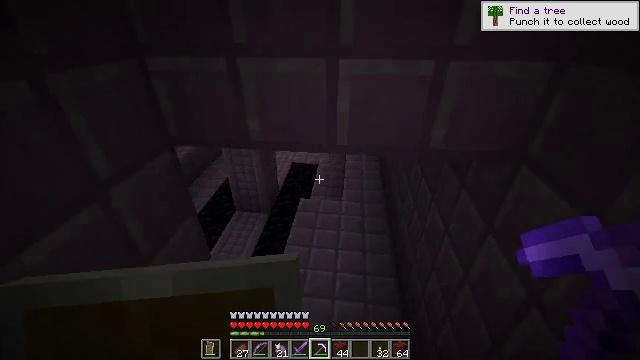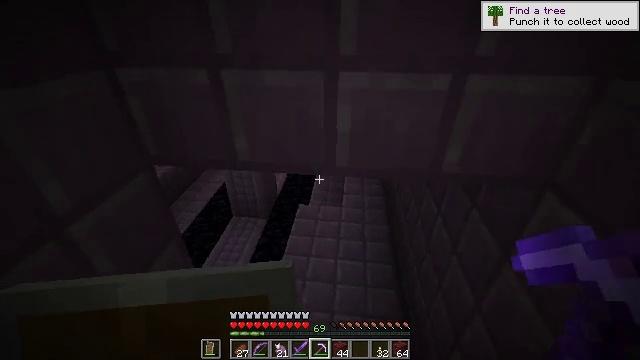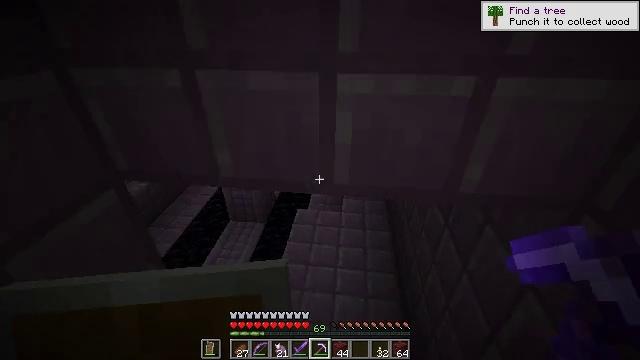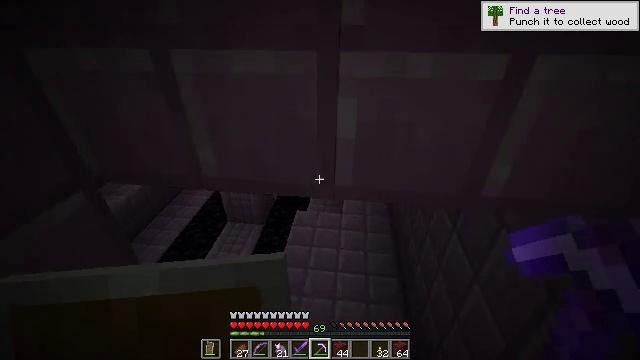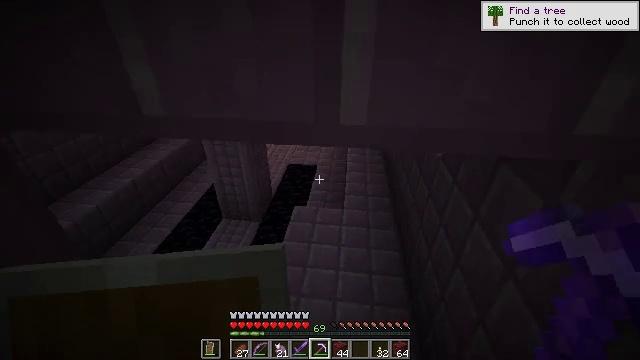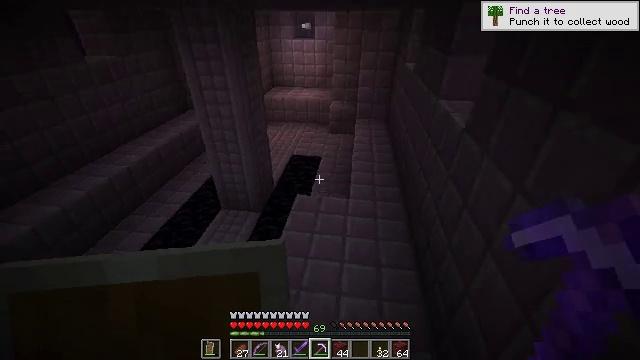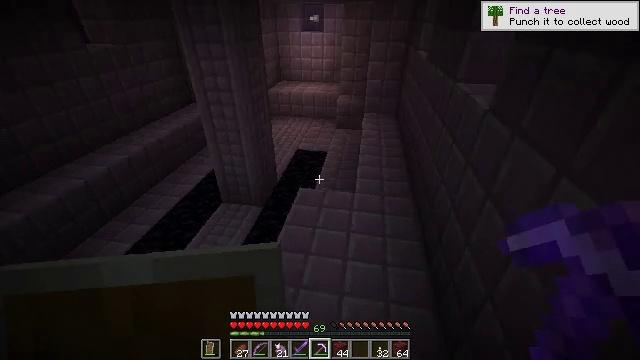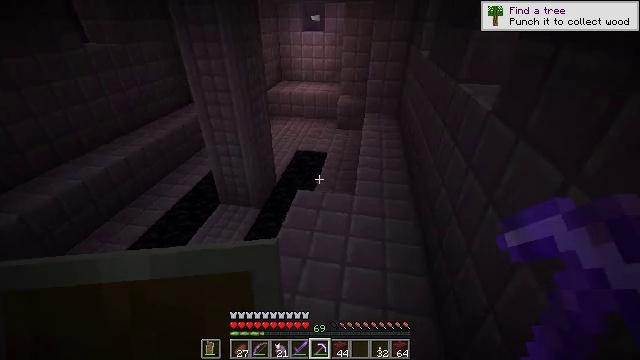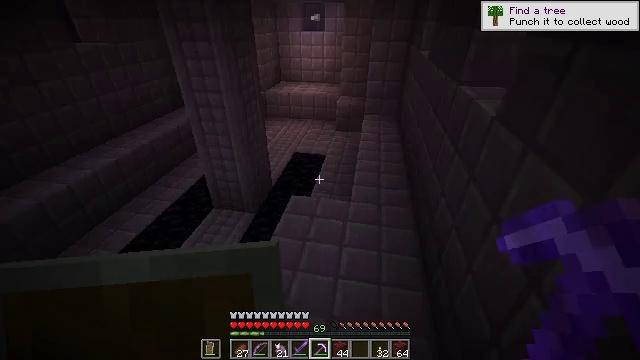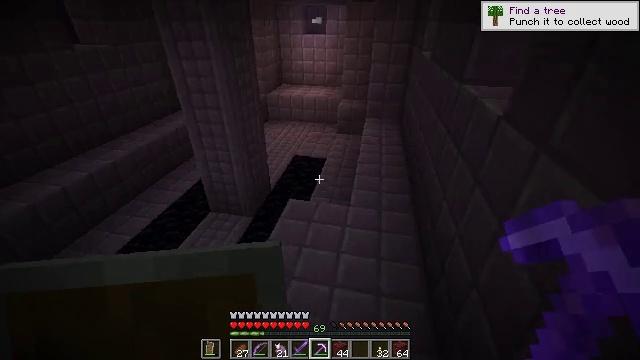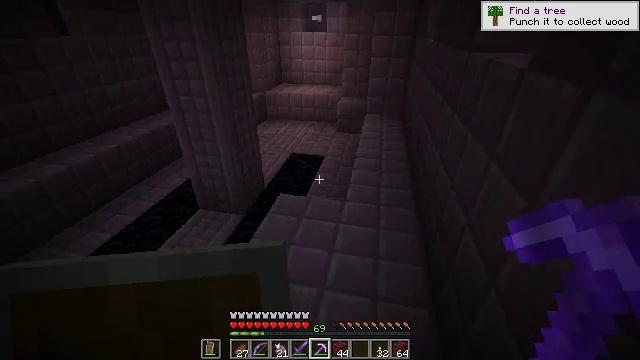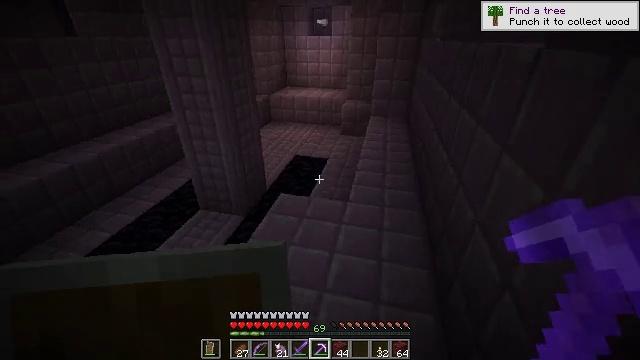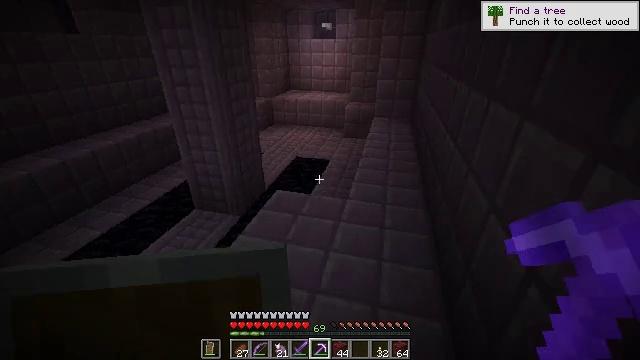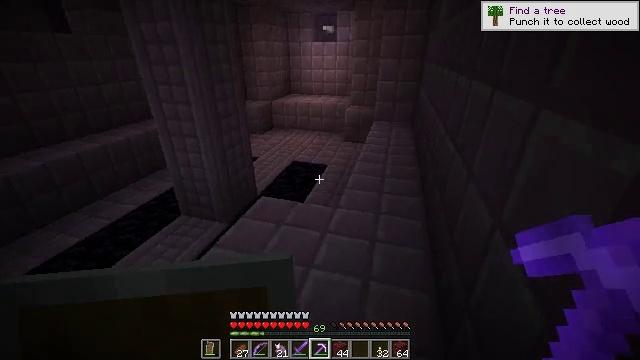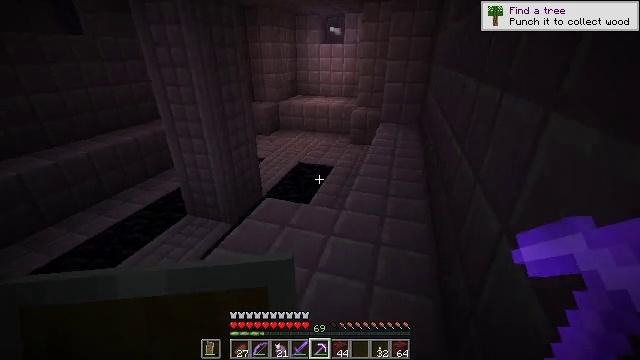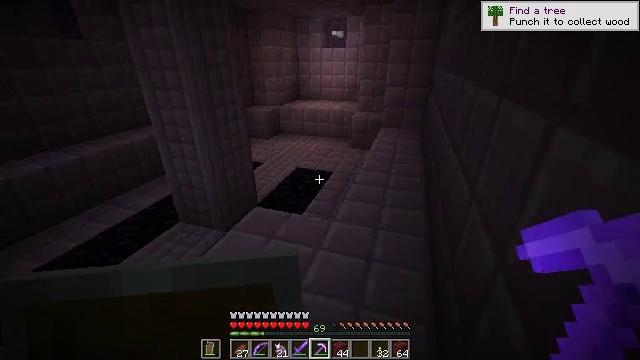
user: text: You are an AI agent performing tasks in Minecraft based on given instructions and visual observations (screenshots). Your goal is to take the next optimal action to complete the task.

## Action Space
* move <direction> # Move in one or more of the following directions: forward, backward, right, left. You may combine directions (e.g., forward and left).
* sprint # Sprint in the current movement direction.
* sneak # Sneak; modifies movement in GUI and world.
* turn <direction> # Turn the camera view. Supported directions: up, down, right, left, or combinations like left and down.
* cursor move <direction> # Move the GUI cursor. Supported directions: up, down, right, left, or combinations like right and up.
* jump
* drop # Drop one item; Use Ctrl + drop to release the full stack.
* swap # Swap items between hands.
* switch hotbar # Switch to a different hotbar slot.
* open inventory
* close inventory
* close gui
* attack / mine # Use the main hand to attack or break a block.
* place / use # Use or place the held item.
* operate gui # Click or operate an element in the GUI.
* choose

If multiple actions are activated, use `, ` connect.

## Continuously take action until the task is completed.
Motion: motion action
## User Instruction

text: Attack the ender chest to collect it.
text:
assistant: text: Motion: move forward
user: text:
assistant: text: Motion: move forward
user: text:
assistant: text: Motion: move forward
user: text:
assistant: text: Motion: move forward
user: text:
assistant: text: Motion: move forward and move right, turn left
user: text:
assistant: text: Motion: move forward and move right, turn left
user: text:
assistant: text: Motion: move forward and move right
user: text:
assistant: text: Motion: move forward and move right
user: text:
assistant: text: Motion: move forward and move right
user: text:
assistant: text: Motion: move forward and move right, turn up
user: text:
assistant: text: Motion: move forward and move right, turn left and up
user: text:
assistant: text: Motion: move forward and move right, turn left and up
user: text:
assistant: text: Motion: move forward and move right, turn left and up
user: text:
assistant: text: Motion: move forward and move right, turn left
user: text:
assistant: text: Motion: move forward and move right, turn left
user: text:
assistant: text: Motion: move forward and move right, turn left
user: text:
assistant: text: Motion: move forward and move right, turn left
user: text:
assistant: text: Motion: move forward and move right, turn left
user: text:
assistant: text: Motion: move forward and move right, turn left and up
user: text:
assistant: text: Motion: move right, turn left
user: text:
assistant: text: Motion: turn left
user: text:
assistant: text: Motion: turn left
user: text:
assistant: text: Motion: turn left
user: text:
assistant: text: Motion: turn left
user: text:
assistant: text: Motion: no_op
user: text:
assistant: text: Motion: no_op
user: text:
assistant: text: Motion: turn down
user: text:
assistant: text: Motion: no_op
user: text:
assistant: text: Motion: turn left
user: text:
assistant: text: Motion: turn left and down